Question: I normally work with Qt Creator for my C++ needs. When an assertion in my program fails, it can show me which assertion failed. In Visual Studio, I only see this:

I can click Retry to jump into the application, but it doesn't tell me which assertion failed. Even for a simple 'assert(false)' Visual Studio tries to show me the source code for , which isn't available.
How can I find out which assertion in my program failed? I really don't want to do a cumbersome manual search using a combination of breakpoints and 'std::cout's for something that can be tracked down automatically.
: Visual Studio did in fact generate a '.PDB' file for me, but it still isn't working. Although the debugger won't highlight the line with the failed assertion, I do see on the command line. Why can't it just show me the line and let me inspect the variables? I mean, all the information appears to be available...
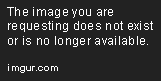
Answer: All you should have to do is click "Retry" to break into the application's source code with the debugger. That will highlight the line containing the assertion that failed, so it's easy to see the culprit unless you like to cram multiple nested assertions onto a single line. And if you do, then you deserve all the pain that this might cause you.
The reason it's not working for you now is more than likely because you don't have the debugging symbols available from your application's current build. When you build an app with the compiler bundled with Visual Studio, depending on your project settings, it will generate a '.PDB' file, which contains the debug symbols. These are required to get useful information while debugging, such as what line produced the last failure.
Make sure that when you compile your application, you have it set to generate debug symbols. You should see a '.PDB' file in your /bin directory. <URL>.
I just realized you're probably compiling/building the app in Qt Creator, and then trying to debug the binaries from Visual Studio. That's not going to work out well--if you don't compile using VS's tools, it's not going to generate debug symbols that the VS debugger can read.
I assume the problem would be the same in reverse: if you built with Visual Studio, then tried to debug with Qt Creator, it probably wouldn't be able to interpret the debugging symbols, either.
Therefore, I'd recommend sticking with a single toolset for building. It doesn't matter which IDE you use, but you'll need to compile/build with the same tools. You can configure either Qt Creator or Visual Studio to use the compiler and linker bundled with the other. Typically Qt Creator comes with a Win32 port of GCC, but it's trivial to get it to build with Microsoft's toolset instead, which would allow you to use VS to debug your code.